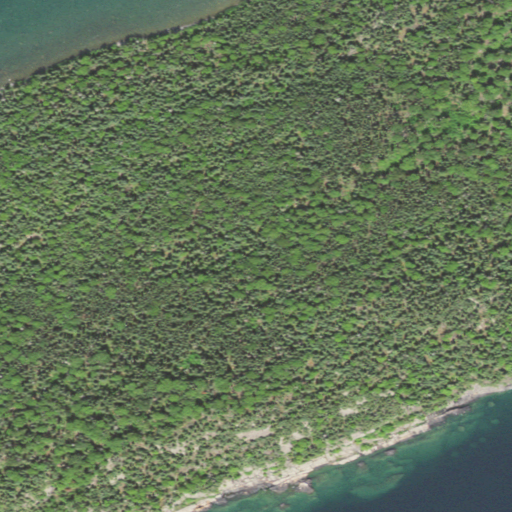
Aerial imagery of island in Minnesota named Lucille Island containing evergreen forest, open water, barren land, and mixed forest